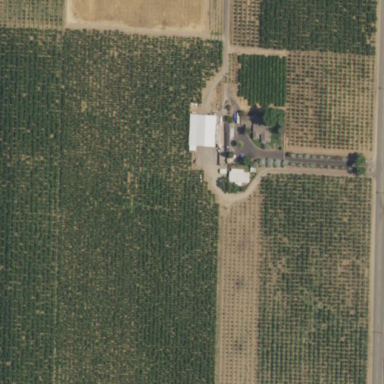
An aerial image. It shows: Vineyard with grape crops.